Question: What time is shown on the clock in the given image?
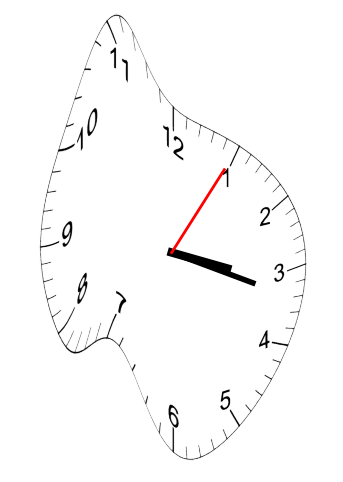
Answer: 03:17:05